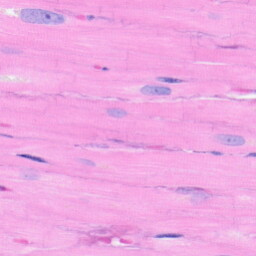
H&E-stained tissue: Heart